Question: I am using angularjs for one of my project. I am trying to implement a filtering functionality.
I am constructing the filter check boxes using the code below
'''
<div class="checkbox" ng-repeat="incidentType in keywords.incidentType">
<label><input type="checkbox" value={{incidentType}}>{{incidentType}}</label>
</div>
'''
The result is shown in image below

On checking or unchecking the check boxes, I need to create a object like below. Based on this json object I will send a request to server to fetch the matching data.
'''
{
"application": [
"Athena",
"EWS"
],
"incidentType": [
"Publishing Failure",
"Security Failure"
]
}
'''
Any idea on how can this be achieved in angularjs. Any help is much appreciated.
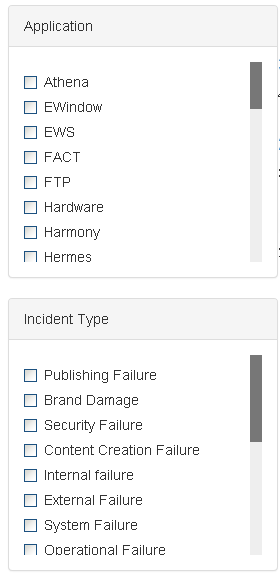
Answer: for something like this, you can use an object like what you want to send as the model, then bind it to the data in your ng-repeat. I let you check here first : <URL>
I've taken your sample code and I just added a controller with an object ('$scope.checked' ) which I use for the ng-model in each checkbox
'''
$scope.checked={application:{}, incidentType:{}};
'''
then, in the HTML
'''
<div class="checkbox" ng-repeat="incidentType in keywords.incidentType">
<label><input type="checkbox" ng-model='checked.incidentType[incidentType]' ng-true- value='{{incidentType}}'>{{incidentType}}</label>
</div>
'''
The ng-model part tells angular to put the value in the incidentType part of the object, under the kay corresponding to the value. This won't give you the exact same object, but you will have something like :
'''
{
"application": {
"Athena": false,
"EWS": true,
"EWindows": true
},
"incidentType": {
"Publishing Failure": true,
"Security Failure": true
}
}
'''
which is actually pretty close, and from which you can create your request (or recreate the same object you wanted easily)
Hope this helps, have fun
=)